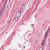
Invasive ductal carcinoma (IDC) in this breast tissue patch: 0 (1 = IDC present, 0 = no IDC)